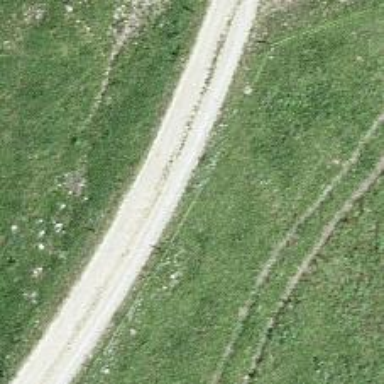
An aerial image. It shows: Unpaved track with grade2 tracktype.